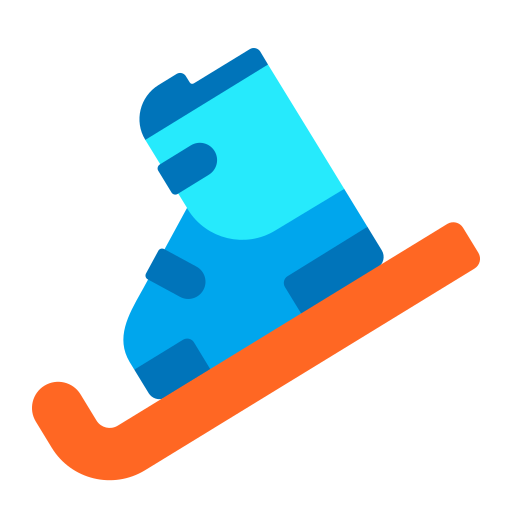
skis flat